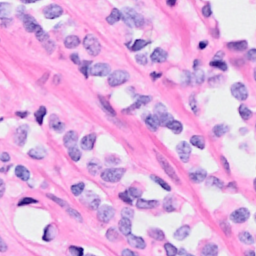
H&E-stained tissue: Breast